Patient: sex F, age 38
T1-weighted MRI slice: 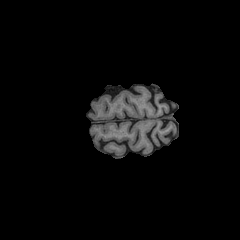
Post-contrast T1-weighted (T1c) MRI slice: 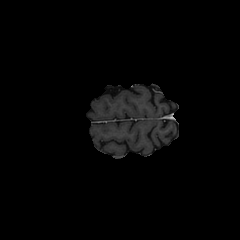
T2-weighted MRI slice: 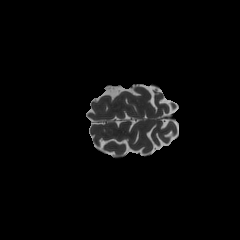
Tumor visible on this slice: no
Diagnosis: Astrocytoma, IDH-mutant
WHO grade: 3